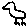
Label: bird